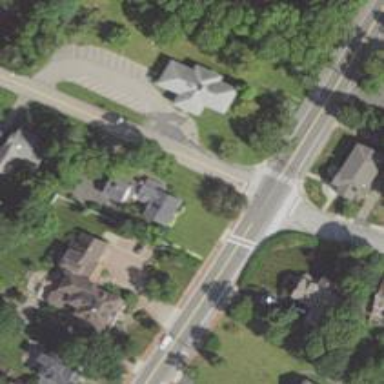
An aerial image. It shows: Marked crossing on the road.